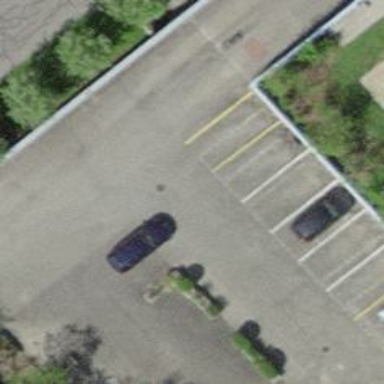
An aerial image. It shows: Car-sharing service available at this location.